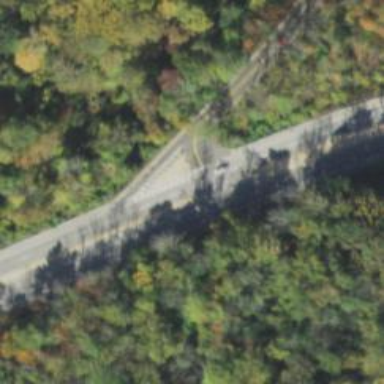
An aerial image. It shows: Trunk link road with asphalt surface.